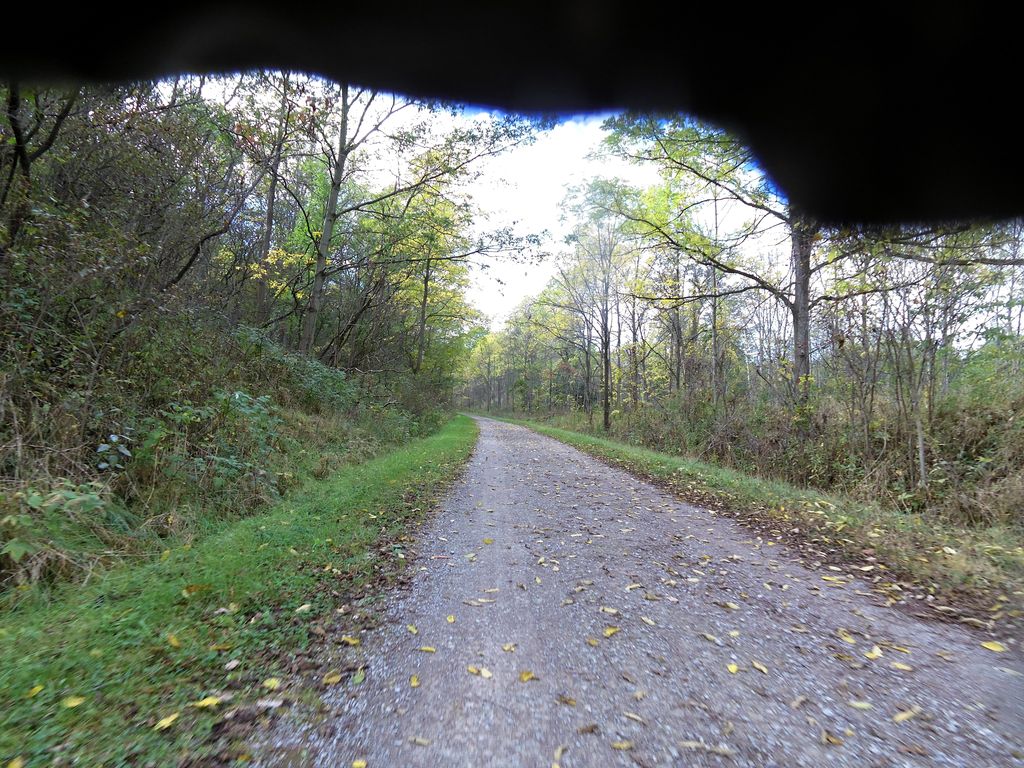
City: hamilton